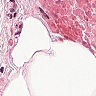
Metastatic tissue present: no